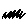
Label: zigzag